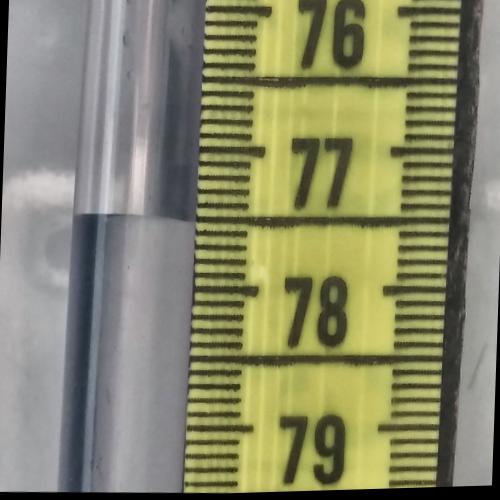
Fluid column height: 77.5 cm